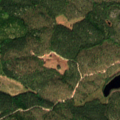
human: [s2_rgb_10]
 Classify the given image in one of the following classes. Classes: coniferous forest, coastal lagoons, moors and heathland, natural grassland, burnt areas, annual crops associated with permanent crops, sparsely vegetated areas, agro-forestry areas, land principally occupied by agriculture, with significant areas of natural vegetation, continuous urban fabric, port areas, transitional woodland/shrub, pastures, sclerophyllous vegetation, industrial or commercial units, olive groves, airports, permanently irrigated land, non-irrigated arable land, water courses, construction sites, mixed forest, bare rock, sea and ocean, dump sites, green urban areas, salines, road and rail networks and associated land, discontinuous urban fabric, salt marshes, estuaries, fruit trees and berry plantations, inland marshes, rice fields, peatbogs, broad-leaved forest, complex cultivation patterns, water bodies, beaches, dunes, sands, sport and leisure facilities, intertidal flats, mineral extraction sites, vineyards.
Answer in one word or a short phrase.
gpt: coniferous forest, transitional woodland/shrub